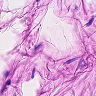
Metastatic tissue present: no